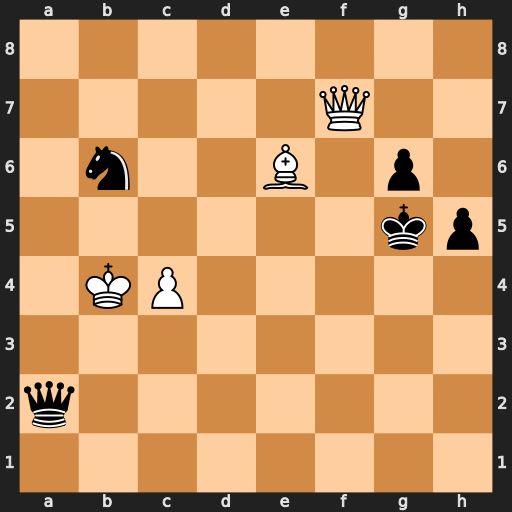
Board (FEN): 8/5Q2/1n2B1p1/6kp/1KP5/8/q7/8
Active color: w
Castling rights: -
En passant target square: -
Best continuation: Qe7+ Kh6 Qf8+